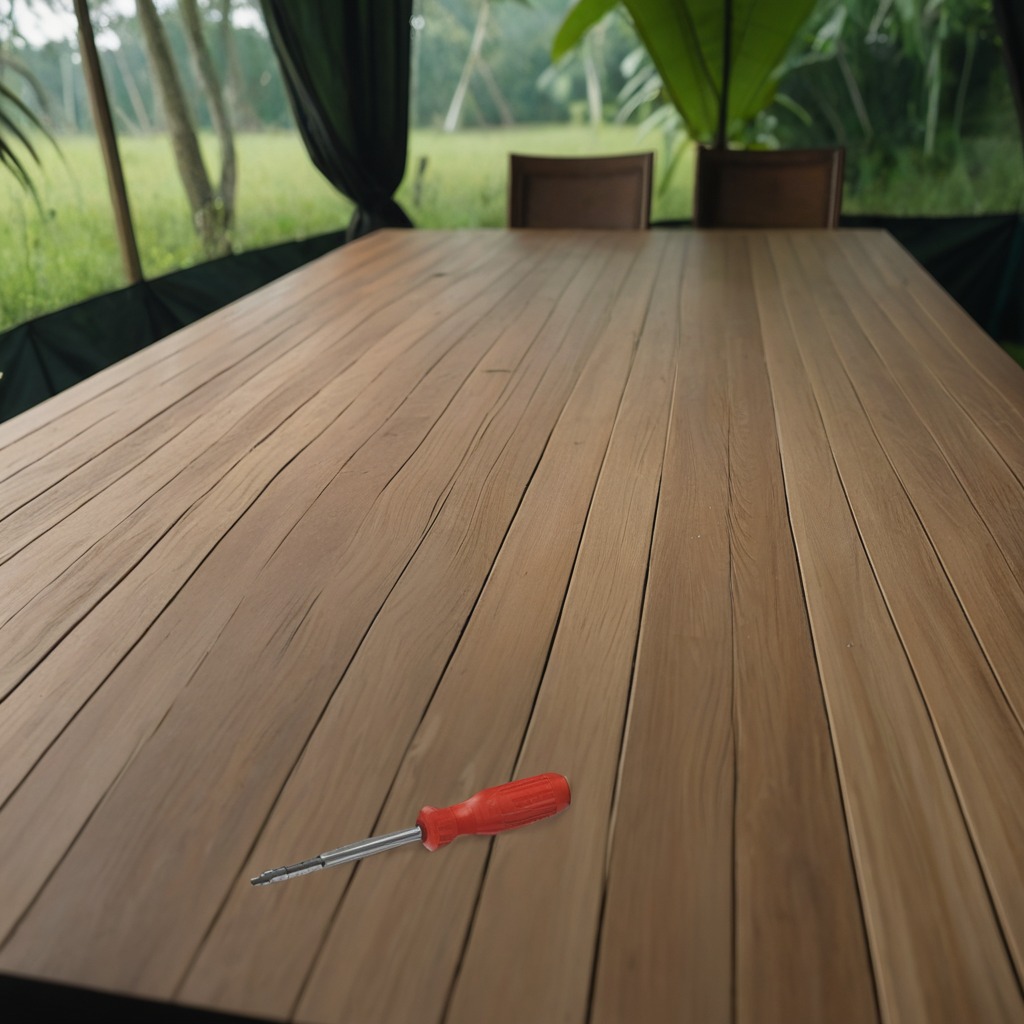
A screwdriver is lying on the wooden table.